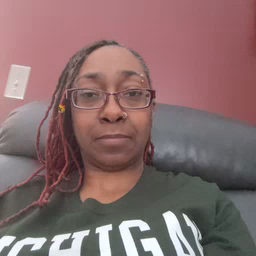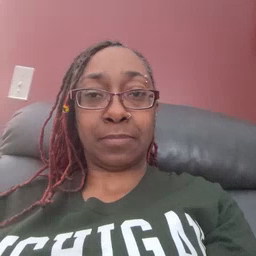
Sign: because